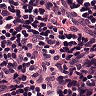
Metastatic tissue present: no